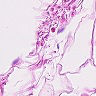
Metastatic tissue present: no